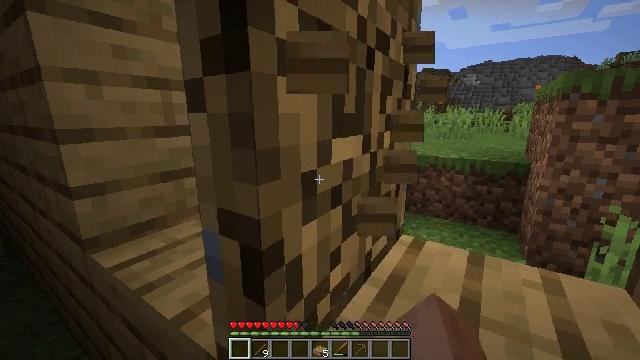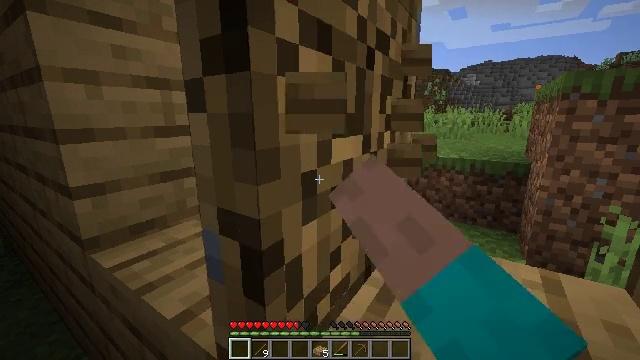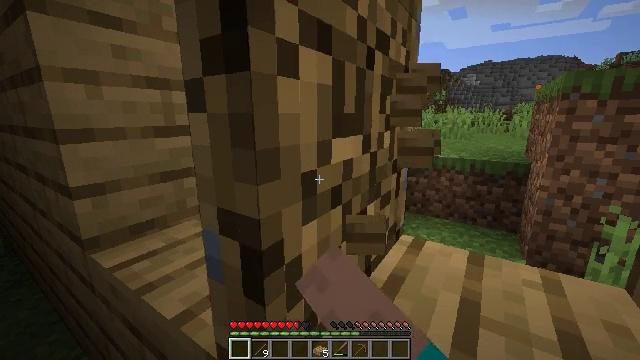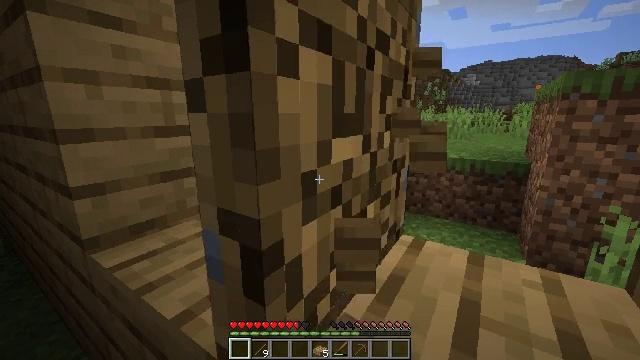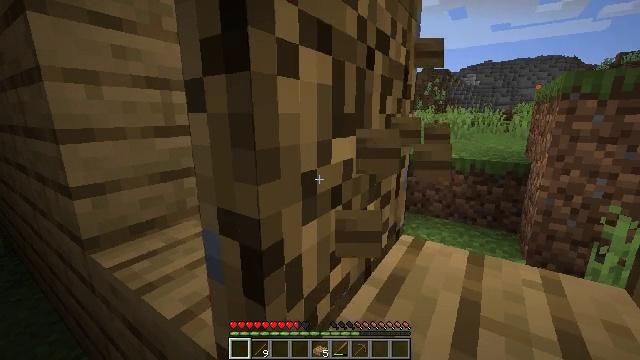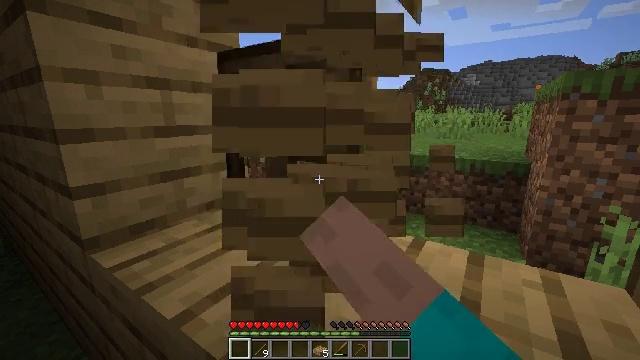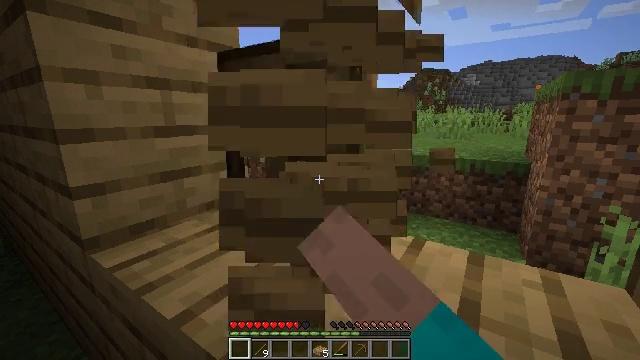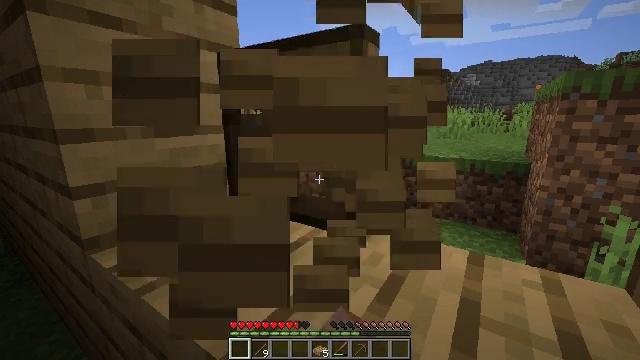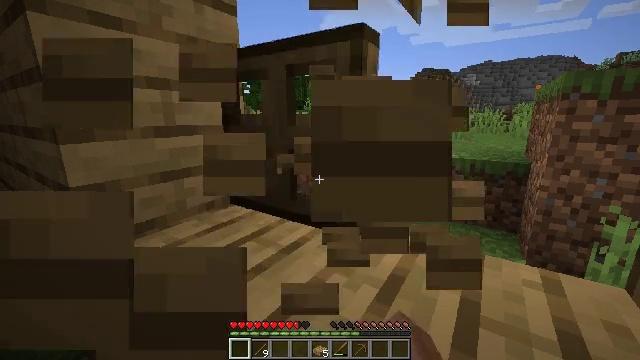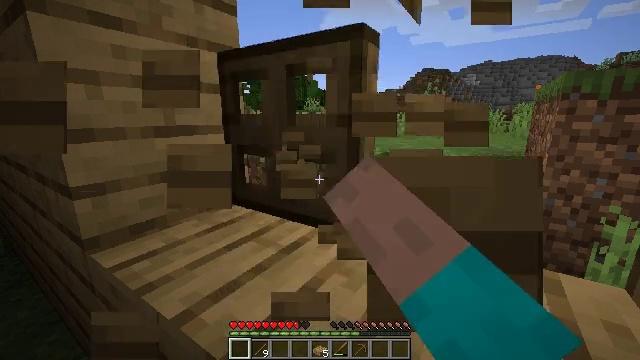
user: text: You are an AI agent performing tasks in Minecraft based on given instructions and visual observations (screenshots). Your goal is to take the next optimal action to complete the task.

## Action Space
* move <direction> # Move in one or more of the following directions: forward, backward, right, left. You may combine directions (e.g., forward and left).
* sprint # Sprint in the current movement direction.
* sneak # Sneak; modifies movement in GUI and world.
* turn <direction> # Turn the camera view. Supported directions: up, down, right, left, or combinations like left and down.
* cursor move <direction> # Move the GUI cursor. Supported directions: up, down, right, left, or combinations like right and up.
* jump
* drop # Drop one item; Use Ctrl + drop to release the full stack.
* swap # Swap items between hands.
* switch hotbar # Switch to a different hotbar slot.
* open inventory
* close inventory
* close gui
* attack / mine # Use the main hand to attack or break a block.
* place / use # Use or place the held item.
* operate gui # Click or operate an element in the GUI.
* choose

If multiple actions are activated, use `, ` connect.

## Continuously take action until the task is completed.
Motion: motion action
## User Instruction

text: Mine the oak door to pick it up.
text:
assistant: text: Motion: attack / mine
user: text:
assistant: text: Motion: attack / mine
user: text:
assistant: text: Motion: attack / mine
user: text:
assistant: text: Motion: attack / mine
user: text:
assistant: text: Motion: attack / mine
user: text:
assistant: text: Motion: attack / mine
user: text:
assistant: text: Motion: attack / mine
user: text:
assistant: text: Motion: attack / mine
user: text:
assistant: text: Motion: attack / mine
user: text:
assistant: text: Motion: attack / mine